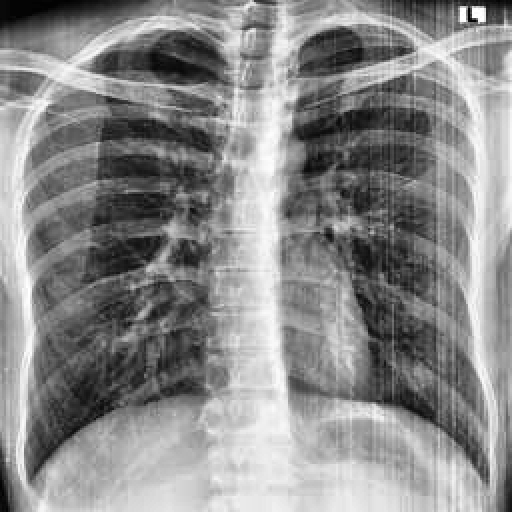
Finding: NORMAL